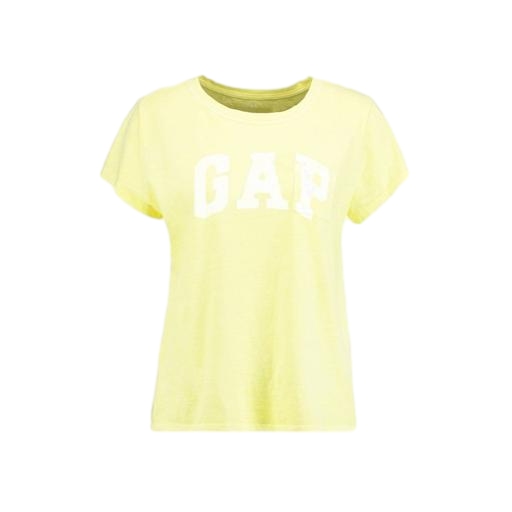
yellow graphic tee, bright yellow shirt w/white letters, yellow heathered cap-sleeve tee, white background